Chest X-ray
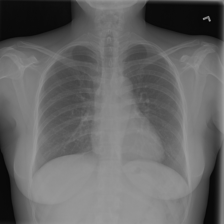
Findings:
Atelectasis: negative
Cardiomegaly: negative
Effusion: negative
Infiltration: negative
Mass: negative
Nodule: negative
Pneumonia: negative
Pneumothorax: negative
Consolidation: negative
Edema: negative
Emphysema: negative
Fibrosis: negative
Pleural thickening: negative
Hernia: negative